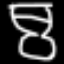
Label: hourglass